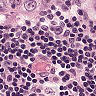
Metastatic tissue present: yes